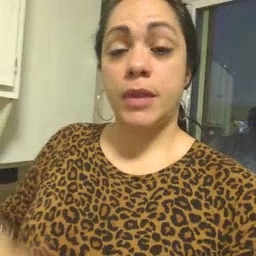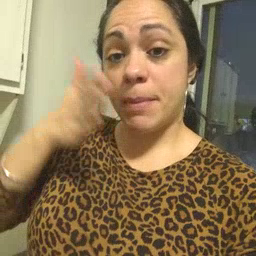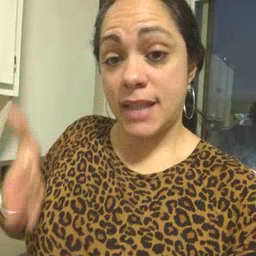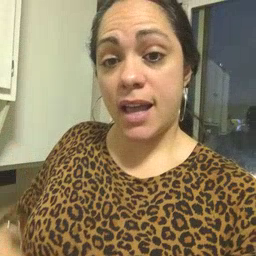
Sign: beside